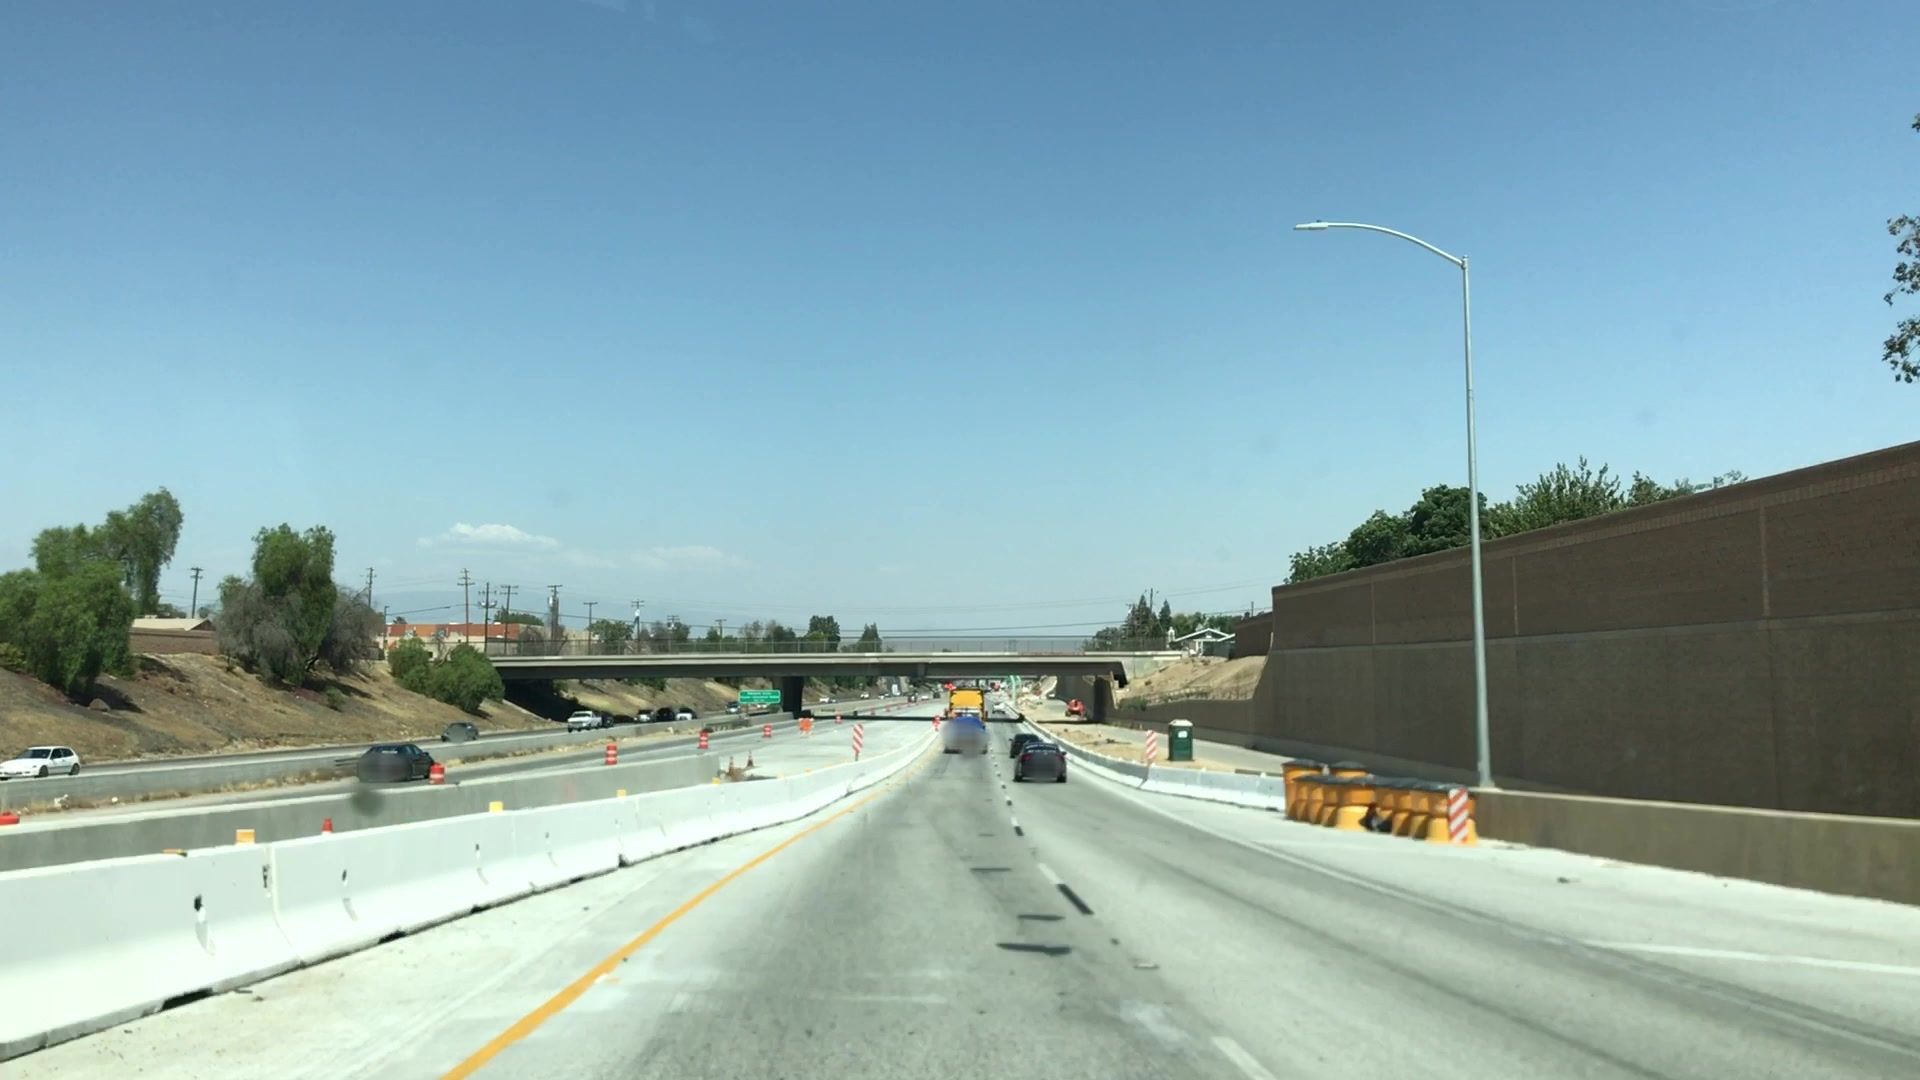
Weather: clear
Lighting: day
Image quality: good
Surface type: driving surface
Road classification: trunk_link, motorway_link
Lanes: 2
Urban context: urban centre
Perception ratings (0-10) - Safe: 1.37, Lively: 0.82, Beautiful: 1.51, Boring: 5.61, Depressing: 6.65, Wealthy: 1.66